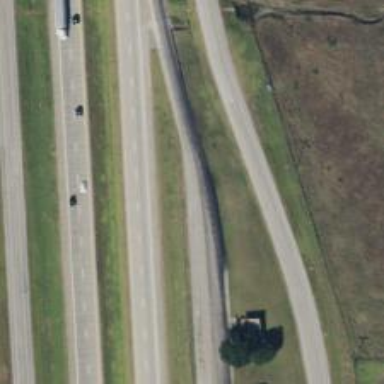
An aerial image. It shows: Service road leading to rest area.